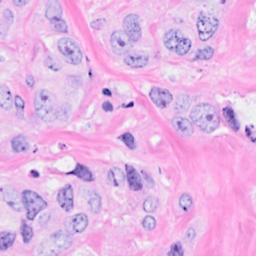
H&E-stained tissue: Breast